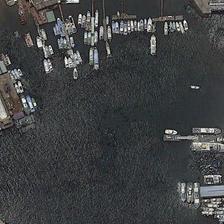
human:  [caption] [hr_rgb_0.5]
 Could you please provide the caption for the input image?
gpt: some boats are in a large port near wharf .

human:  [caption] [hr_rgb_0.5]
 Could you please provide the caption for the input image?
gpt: some boats are in a large port near wharf .

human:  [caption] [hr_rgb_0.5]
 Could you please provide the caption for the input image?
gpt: some boats are in a large port near wharf .

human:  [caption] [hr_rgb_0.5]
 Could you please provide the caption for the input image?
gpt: some boats are in a large port near wharf .

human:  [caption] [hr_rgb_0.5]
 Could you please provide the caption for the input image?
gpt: some boats are in a large port near wharf .